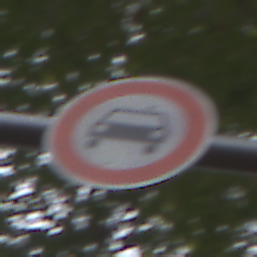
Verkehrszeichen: VerbotKraftwagen
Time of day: MorningAfternoon
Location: Outdoor (Urban)
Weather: Overcast
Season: NotSpecified
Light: Natural